Interaction volume radius: 10 \u00c5
Interaction volume height: 15 \u00c5
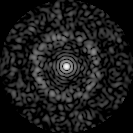
Disorder parameter: 0.8358